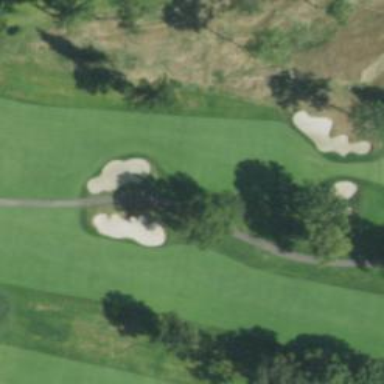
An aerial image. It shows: Golf hole.